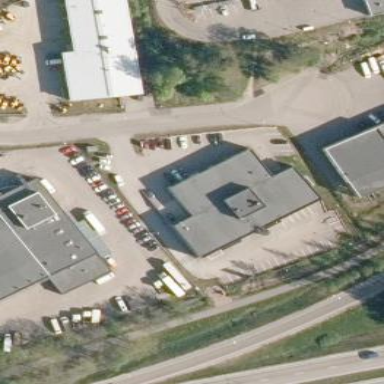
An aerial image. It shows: Office building.